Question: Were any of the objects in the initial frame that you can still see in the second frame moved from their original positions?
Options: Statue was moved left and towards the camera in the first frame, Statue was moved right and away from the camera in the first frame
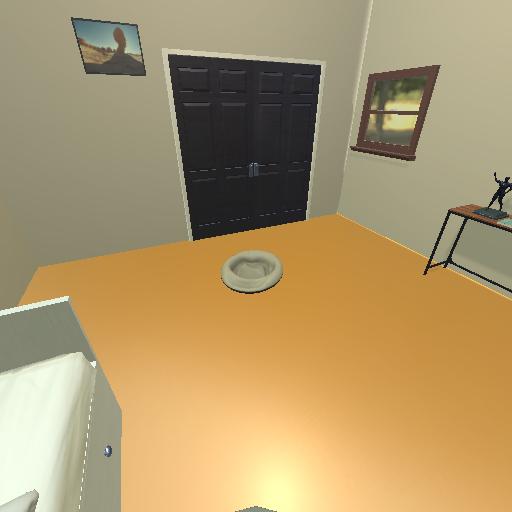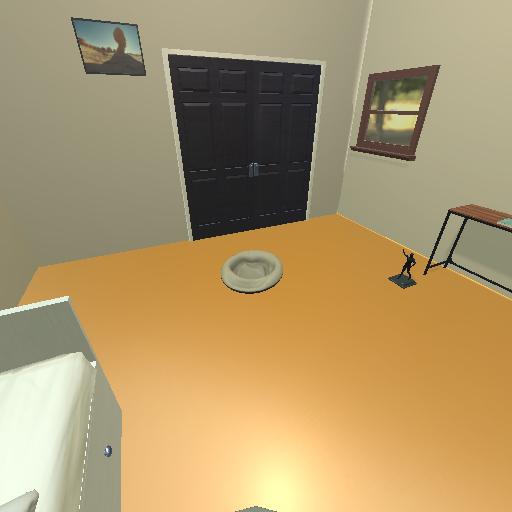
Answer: Statue was moved left and towards the camera in the first frame